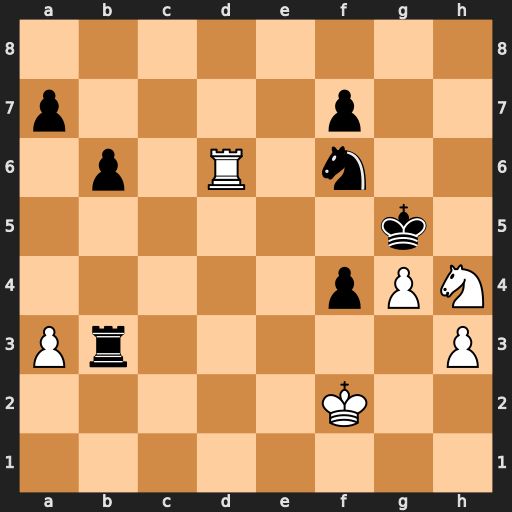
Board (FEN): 8/p4p2/1p1R1n2/6k1/5pPN/Pr5P/5K2/8
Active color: w
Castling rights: -
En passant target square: -
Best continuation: Nf3+ Kg6 g5 Rxf3+ Kxf3